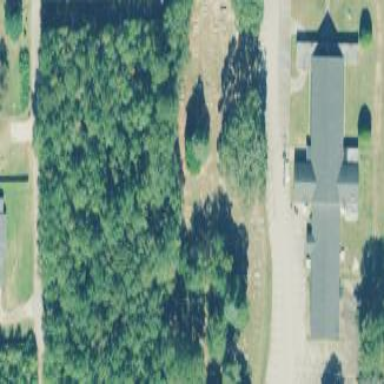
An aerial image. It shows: Cemetery.